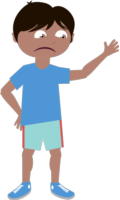
sad boy arm up